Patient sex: M
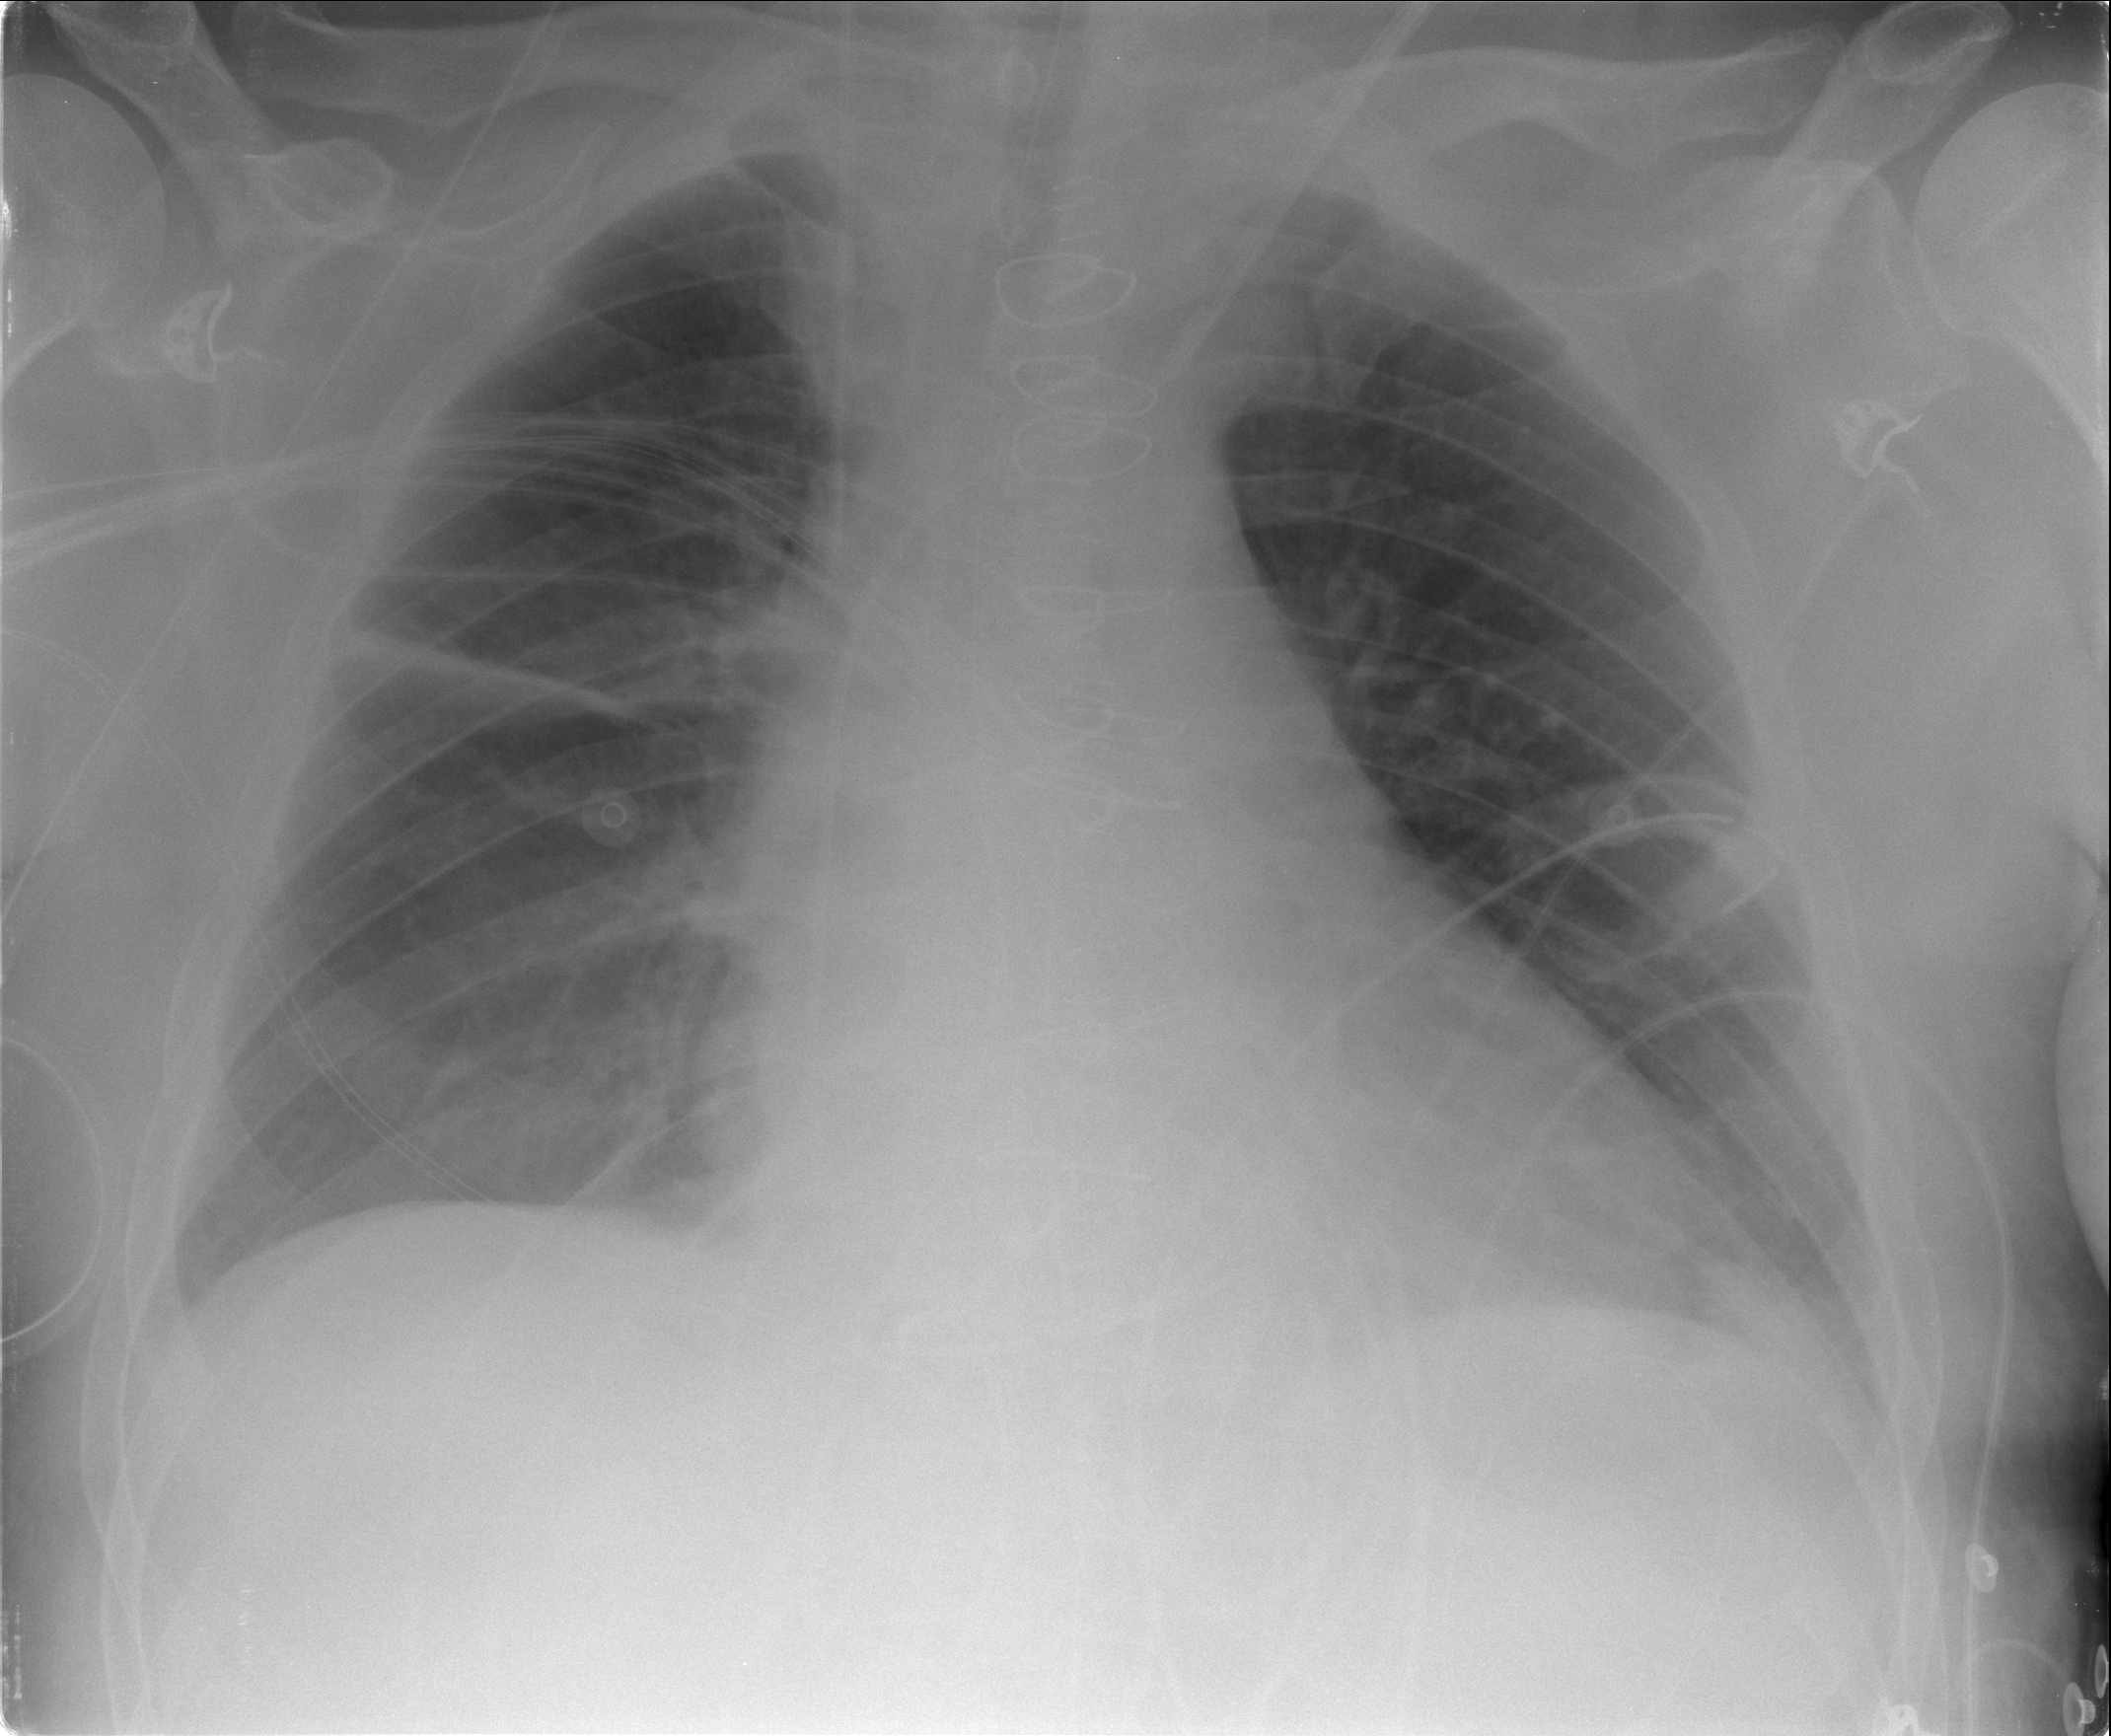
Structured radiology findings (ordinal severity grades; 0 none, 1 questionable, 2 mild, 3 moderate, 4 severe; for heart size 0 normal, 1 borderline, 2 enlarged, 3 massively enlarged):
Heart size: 2
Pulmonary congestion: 1
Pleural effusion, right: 0
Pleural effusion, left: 0
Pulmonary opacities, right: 1
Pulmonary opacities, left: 0
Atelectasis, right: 1
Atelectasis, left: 0